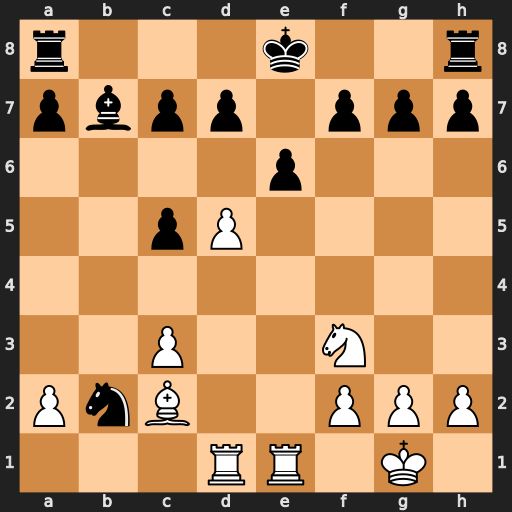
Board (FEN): r3k2r/pbpp1ppp/4p3/2pP4/8/2P2N2/PnB2PPP/3RR1K1
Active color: w
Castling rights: kq
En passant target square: -
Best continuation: Rb1 Bxd5 Rxb2